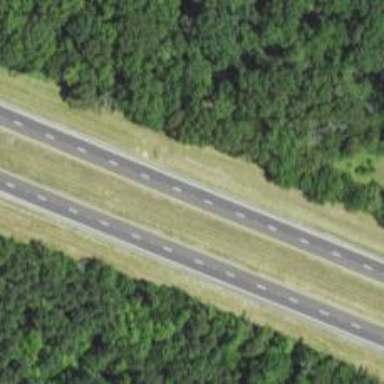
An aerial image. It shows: Trunk highway.